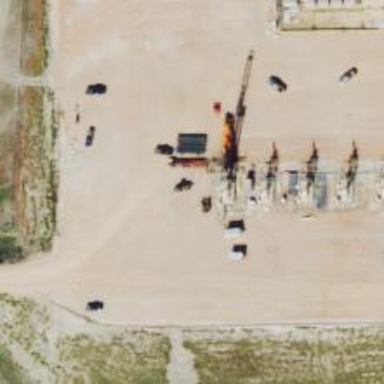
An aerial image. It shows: Petroleum well.